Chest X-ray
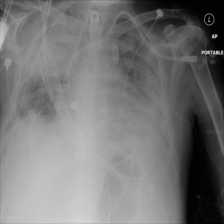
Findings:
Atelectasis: negative
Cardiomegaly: negative
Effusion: negative
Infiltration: positive
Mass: positive
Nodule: negative
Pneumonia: negative
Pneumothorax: positive
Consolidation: positive
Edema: negative
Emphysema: negative
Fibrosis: negative
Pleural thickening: negative
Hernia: negative